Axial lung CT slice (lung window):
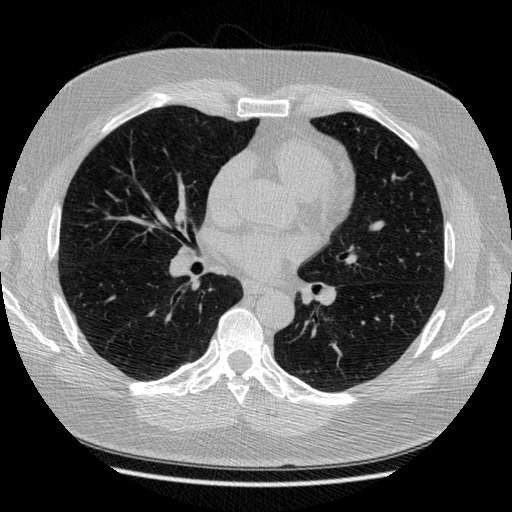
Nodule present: no